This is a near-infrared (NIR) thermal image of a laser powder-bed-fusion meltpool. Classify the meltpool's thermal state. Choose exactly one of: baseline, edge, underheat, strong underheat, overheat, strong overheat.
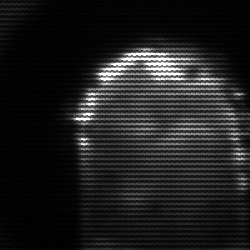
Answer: baseline